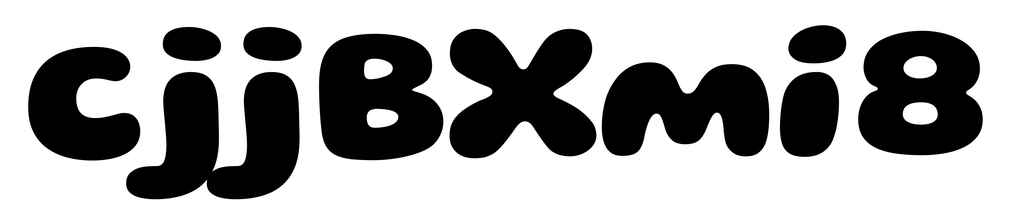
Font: Gluten_ExtraBold